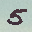
Label: 5